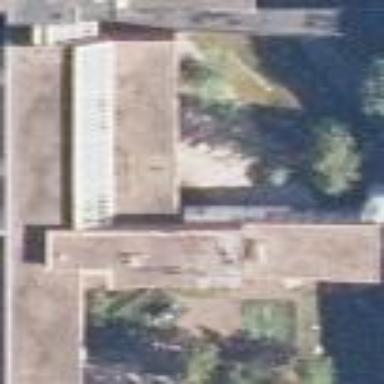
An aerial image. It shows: University building.